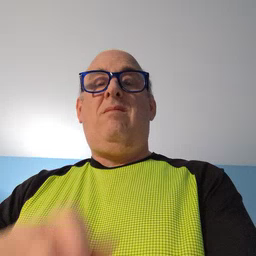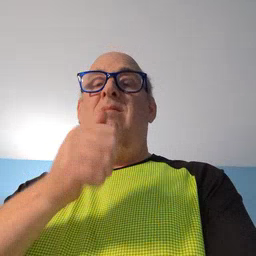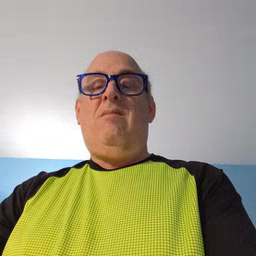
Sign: not